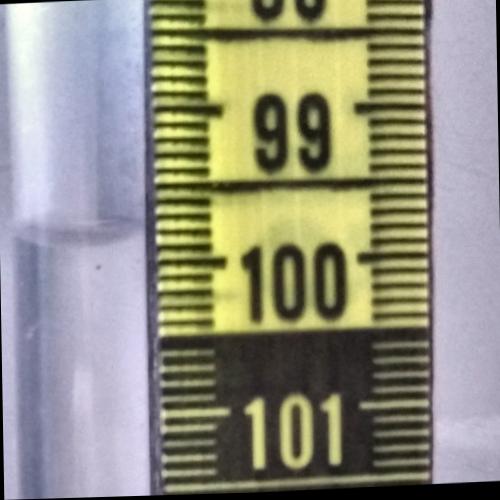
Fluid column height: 99.8 cm